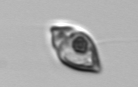
Label: Amphidinium